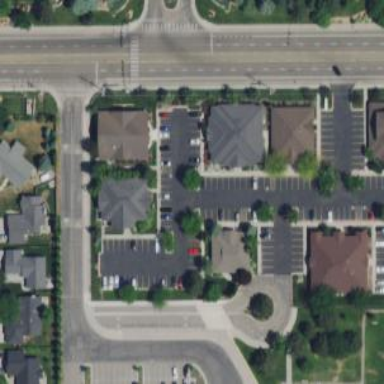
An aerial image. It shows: Healthcare clinic.